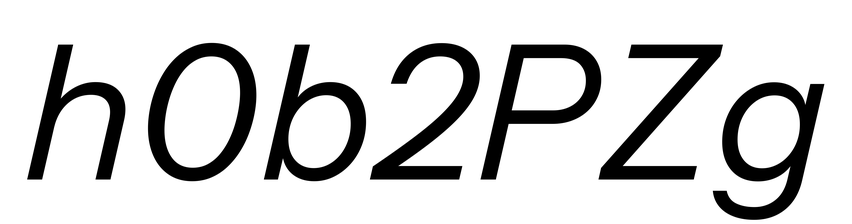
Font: InstrumentSans-Italic_Italic